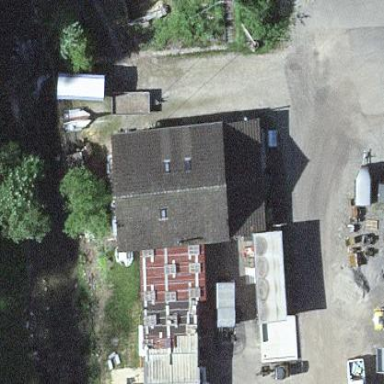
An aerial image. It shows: Building.